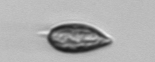
Label: Prorocentrum_triestinum